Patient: sex F, age 26
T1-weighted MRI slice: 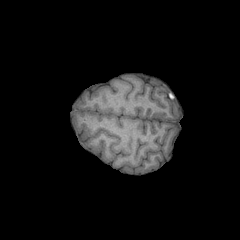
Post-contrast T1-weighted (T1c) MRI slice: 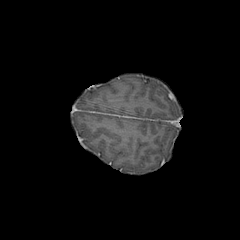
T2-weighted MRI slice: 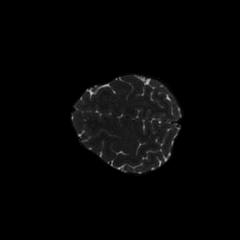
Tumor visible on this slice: no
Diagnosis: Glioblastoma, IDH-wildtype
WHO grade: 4